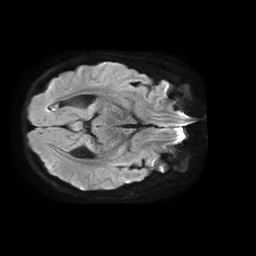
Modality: TRACE
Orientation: axial
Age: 16
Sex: male
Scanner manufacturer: philips
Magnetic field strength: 1.5 T
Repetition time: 4.6 s
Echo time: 0.08517 s